Aerial crown-view tile of a tropical tree (Barro Colorado Island, Panama), acquired 20250715:
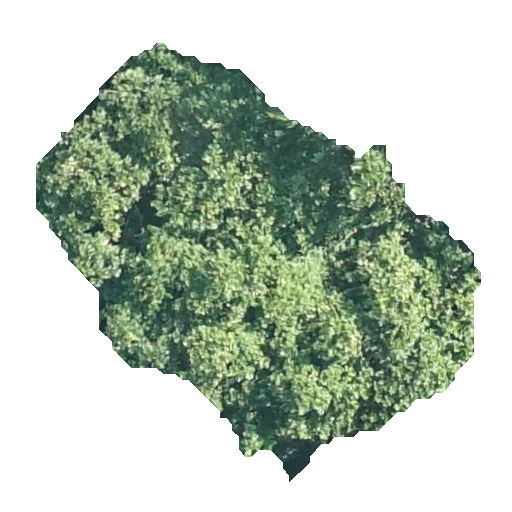
Species: Anacardium excelsum
GBIF accepted scientific name: Anacardium excelsum
Crown area: 169.437 m²